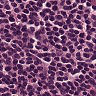
Metastatic tissue present: no